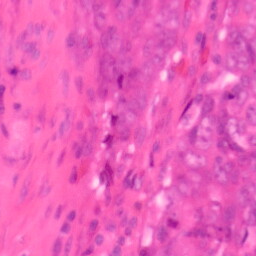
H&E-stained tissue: Colon